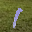
Label: 1